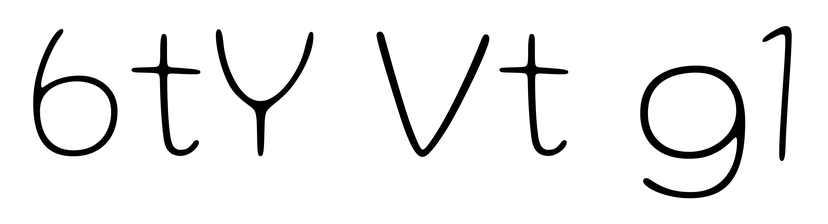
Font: Gluten_Thin